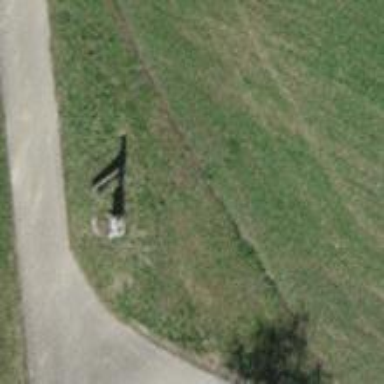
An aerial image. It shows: Wayside cross with historic significance.